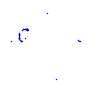
Particle: proton